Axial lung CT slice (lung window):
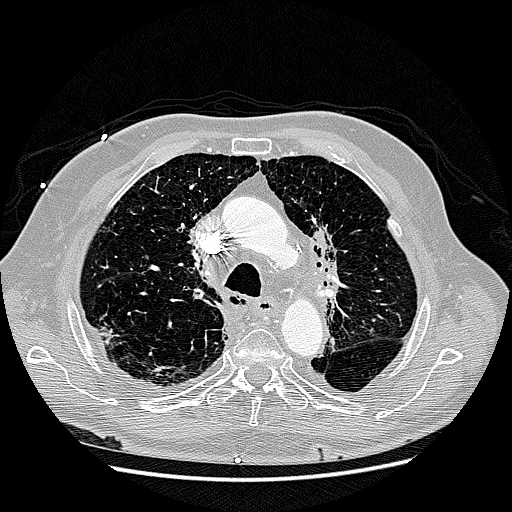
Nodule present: no